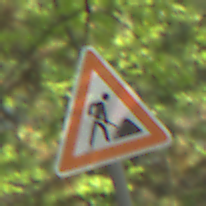
Verkehrszeichen: Arbeitsstelle
Umgebung: Outdoor, RoadRail
Tageszeit: MorningAfternoon
Wetter: Clear
Licht: Natural
Jahreszeit: NotSpecified
Kontrast: LowContrast